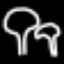
Label: mushroom